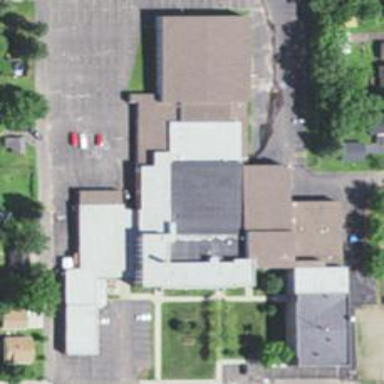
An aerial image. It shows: School.